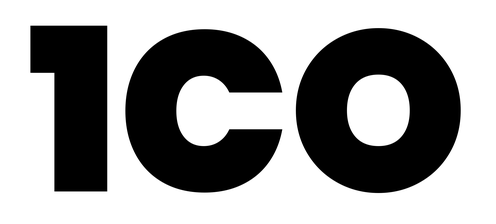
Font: Poppins-Black